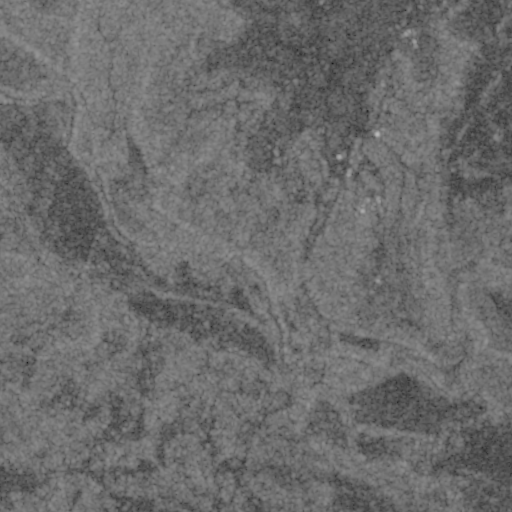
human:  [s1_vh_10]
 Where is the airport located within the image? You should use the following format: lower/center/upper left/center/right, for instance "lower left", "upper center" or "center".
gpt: The airport is located in the upper center of the image.
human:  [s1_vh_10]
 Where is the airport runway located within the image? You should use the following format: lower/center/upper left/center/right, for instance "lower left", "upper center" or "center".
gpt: The airport runway is located in the upper center of the image.
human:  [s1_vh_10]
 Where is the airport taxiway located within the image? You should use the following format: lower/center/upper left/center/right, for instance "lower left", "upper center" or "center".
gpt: The airport taxiway is located in the upper center of the image.
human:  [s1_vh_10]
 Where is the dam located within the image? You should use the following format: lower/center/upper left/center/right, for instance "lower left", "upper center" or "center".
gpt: The dam is located in the lower left of the image.
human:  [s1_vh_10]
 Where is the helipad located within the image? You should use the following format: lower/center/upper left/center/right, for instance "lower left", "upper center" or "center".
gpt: The helipad is located in the upper right of the image.
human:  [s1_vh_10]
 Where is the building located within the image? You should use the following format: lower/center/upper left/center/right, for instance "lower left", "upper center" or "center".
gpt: The building is located in the upper center of the image.
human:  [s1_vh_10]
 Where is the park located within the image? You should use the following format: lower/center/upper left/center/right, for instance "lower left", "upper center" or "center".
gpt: There is no park in the image.

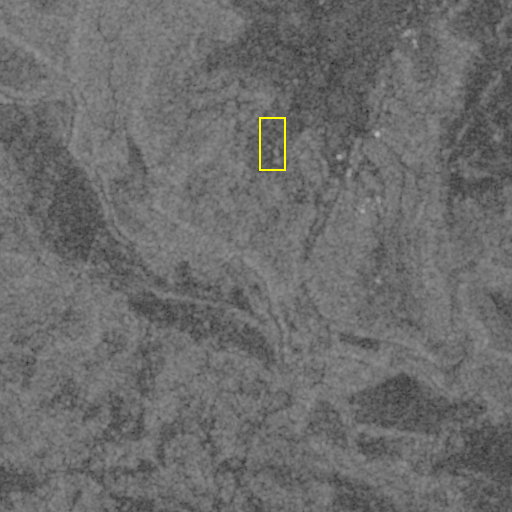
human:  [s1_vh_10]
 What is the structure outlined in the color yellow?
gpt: The structure outlined in yellow is an airport.
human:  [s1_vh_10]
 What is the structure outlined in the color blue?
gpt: There is no blue outline.